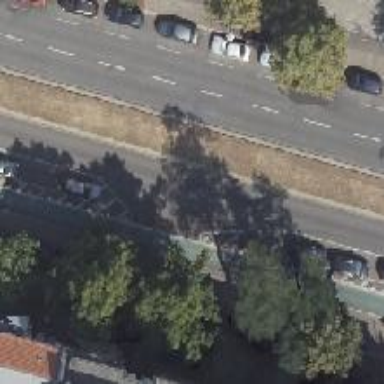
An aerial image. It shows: Green asphalt cycle lane.